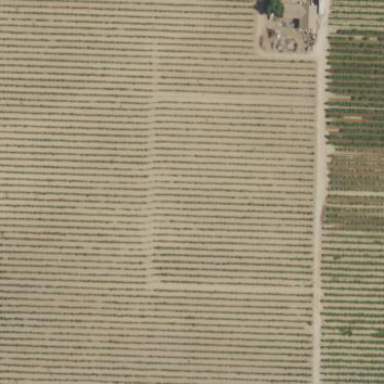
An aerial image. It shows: Vineyard growing grapes.